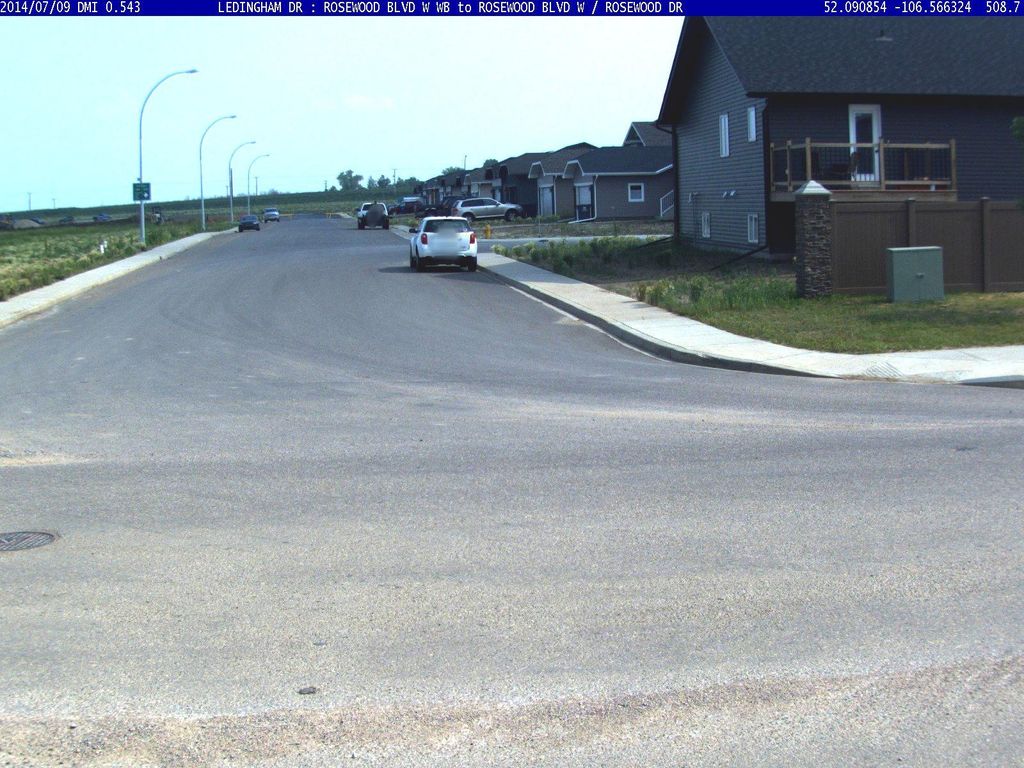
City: saskatoon